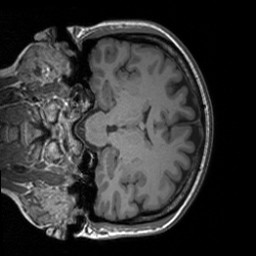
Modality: T1w
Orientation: coronal
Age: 36
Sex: female
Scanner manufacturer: siemens
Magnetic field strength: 3 T
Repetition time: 1.9 s
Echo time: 0.00252 s